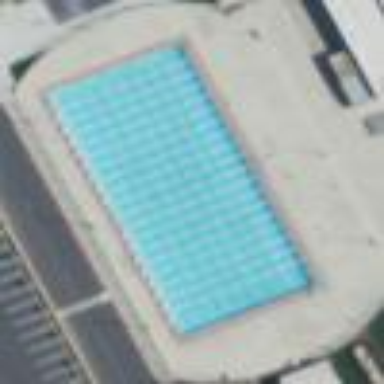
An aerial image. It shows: Sports center specializing in swimming activities located on leisure land.